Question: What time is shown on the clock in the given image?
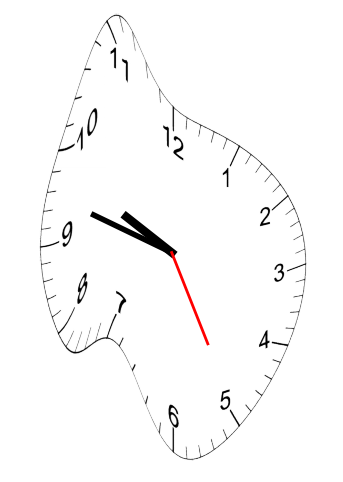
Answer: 09:47:25